Question: The company that I work for has been using FileMaker since v5, I believe. For some reason, in our database, we can't seem to widen any layouts beyond something like 615px - not even if I create a blank layout from scratch. However, if I create a new database, everything is as it should be. Here's a screenshot of what's going on, for clarification:

I don't get an option to drag it over or anything, but I can drag the layout up and down just as far as I please. Google's gotten me nowhere, and I've spent long enough hunting through settings and coming back empty-handed.
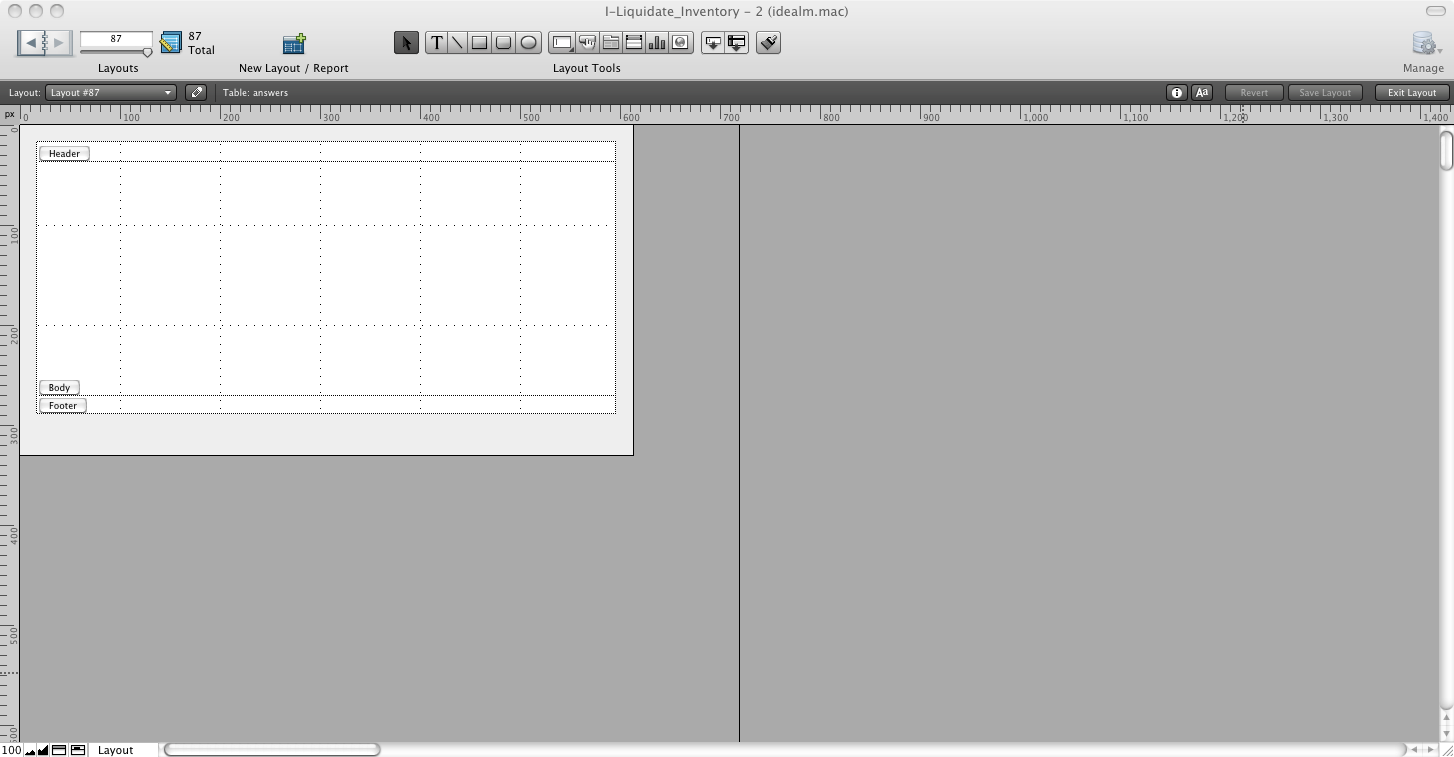
Answer: You have the Page Margins option turned on. (View - Page Margins). Turn it off and your layouts will get back to normal.